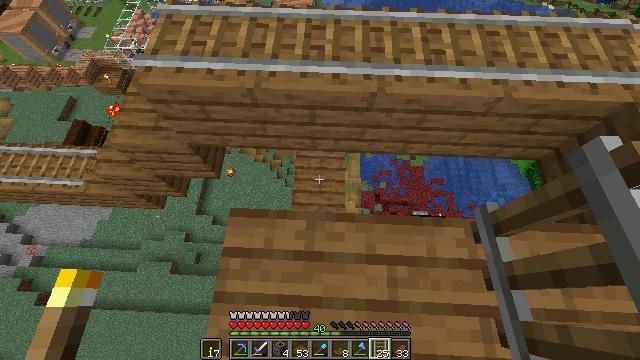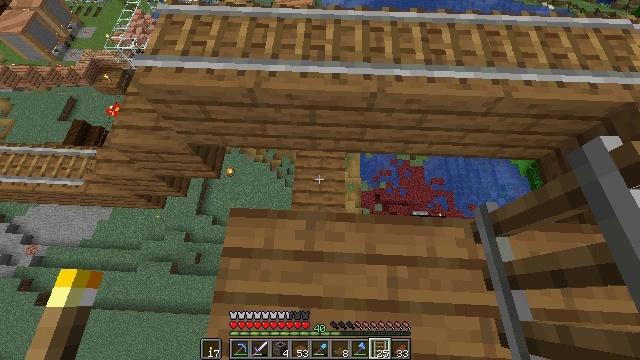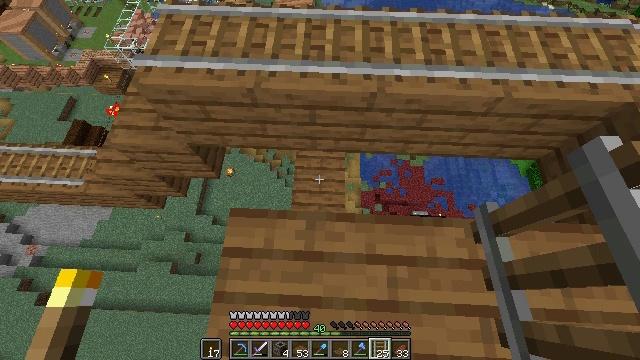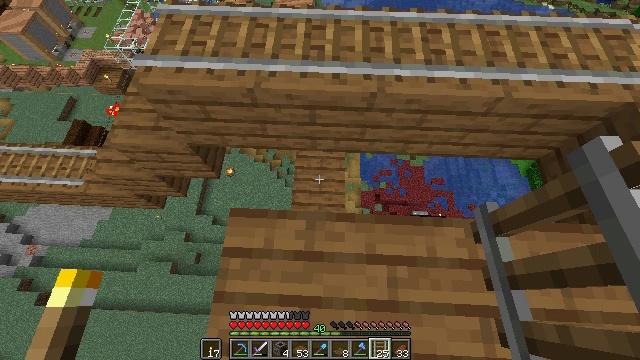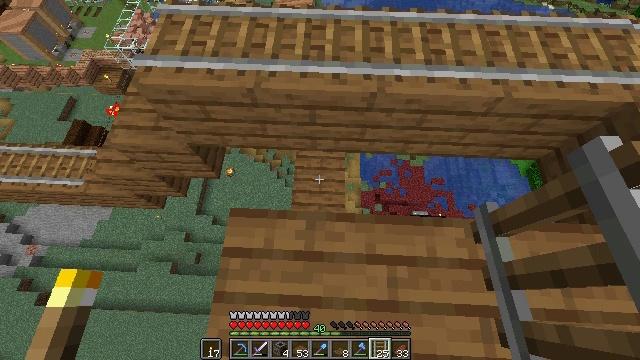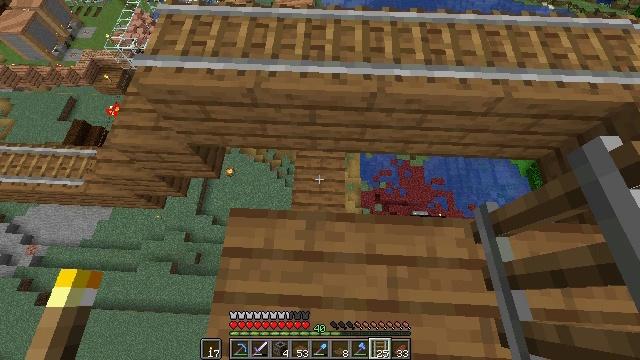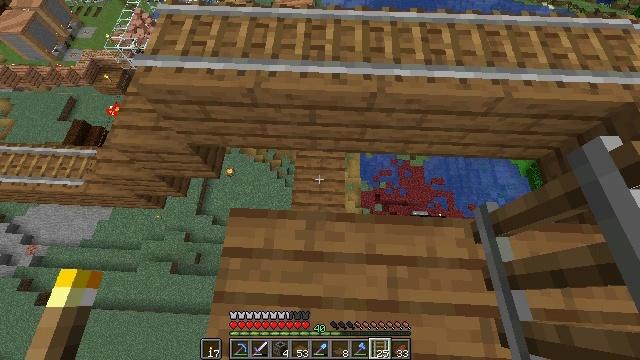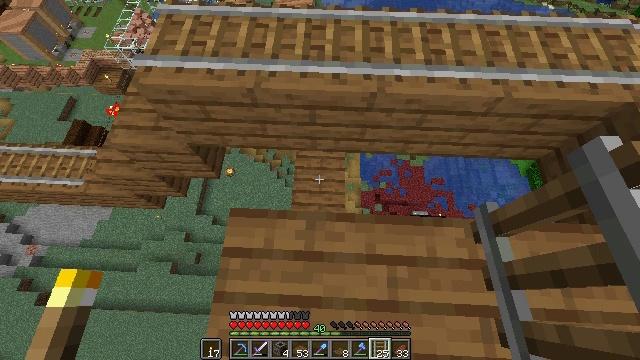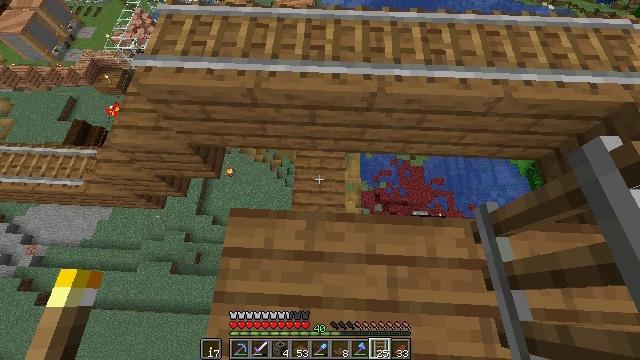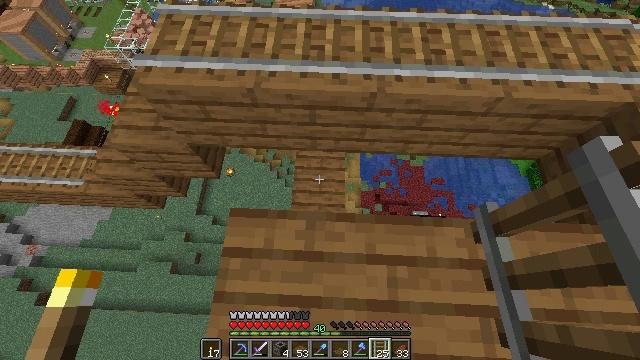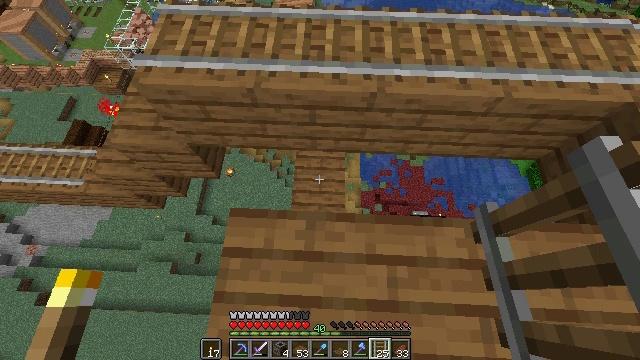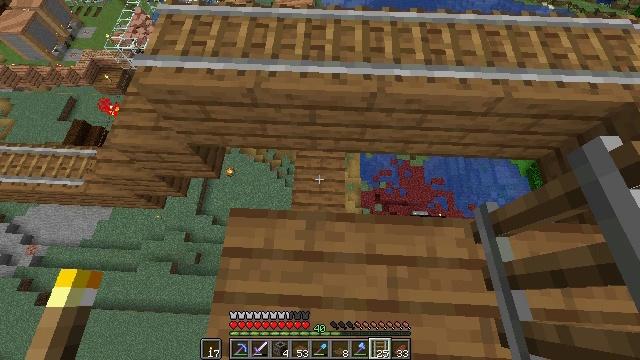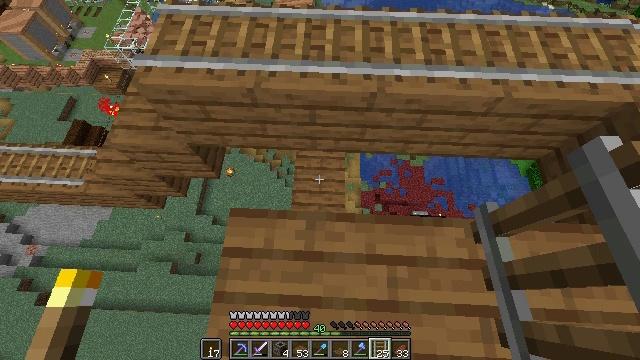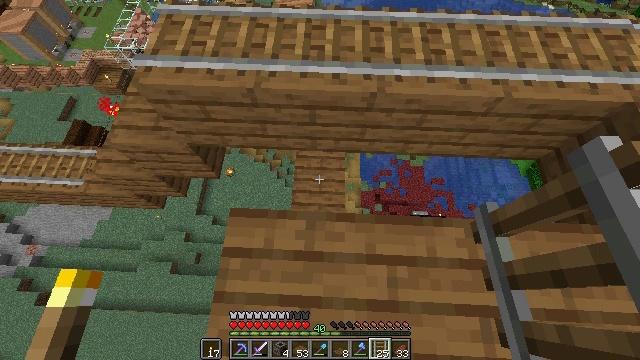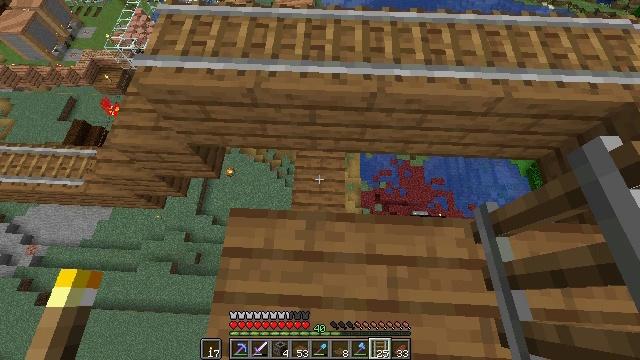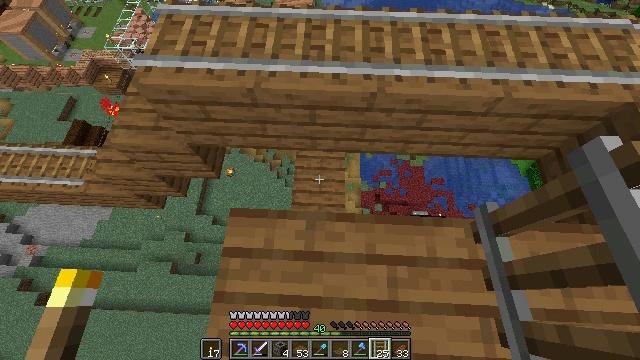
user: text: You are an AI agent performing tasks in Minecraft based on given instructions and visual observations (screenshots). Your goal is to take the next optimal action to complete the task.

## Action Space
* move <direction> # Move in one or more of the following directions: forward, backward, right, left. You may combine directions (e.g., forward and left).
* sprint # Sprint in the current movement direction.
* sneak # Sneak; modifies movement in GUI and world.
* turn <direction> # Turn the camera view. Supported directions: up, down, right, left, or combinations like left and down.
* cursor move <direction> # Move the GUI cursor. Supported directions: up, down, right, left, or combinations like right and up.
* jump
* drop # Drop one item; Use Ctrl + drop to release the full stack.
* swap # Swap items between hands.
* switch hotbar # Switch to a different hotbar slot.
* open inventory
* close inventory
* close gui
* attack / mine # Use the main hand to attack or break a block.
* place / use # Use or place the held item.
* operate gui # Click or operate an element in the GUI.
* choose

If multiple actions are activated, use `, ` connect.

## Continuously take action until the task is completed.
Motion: motion action
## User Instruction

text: Combine ingredients at the crafting table to get rabbit stew.
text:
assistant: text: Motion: no_op
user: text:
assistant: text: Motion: no_op
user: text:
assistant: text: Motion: no_op
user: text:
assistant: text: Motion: no_op
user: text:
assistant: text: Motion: no_op
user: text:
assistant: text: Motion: no_op
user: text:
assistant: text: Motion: no_op
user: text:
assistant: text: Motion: no_op
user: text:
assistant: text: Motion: no_op
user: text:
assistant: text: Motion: no_op
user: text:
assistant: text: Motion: no_op
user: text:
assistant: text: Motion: no_op
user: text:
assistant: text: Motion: no_op
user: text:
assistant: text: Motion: no_op
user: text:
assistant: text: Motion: no_op
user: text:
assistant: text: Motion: no_op
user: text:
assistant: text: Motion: no_op
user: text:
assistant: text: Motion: no_op
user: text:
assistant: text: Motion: no_op
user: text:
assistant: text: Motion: no_op
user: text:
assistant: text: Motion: no_op
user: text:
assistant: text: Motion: no_op
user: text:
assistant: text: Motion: no_op
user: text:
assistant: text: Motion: no_op
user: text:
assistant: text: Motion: no_op
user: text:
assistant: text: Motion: no_op
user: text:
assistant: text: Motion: no_op
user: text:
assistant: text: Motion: no_op
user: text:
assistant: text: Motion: no_op
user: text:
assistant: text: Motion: no_op